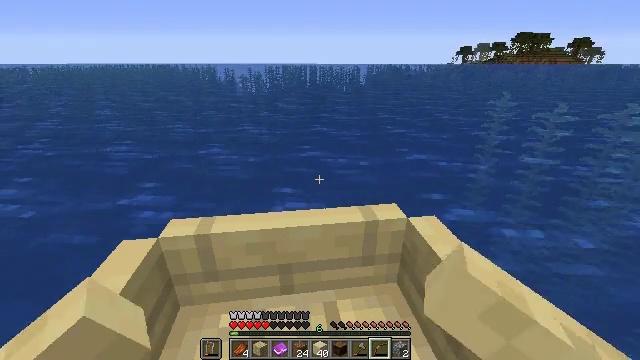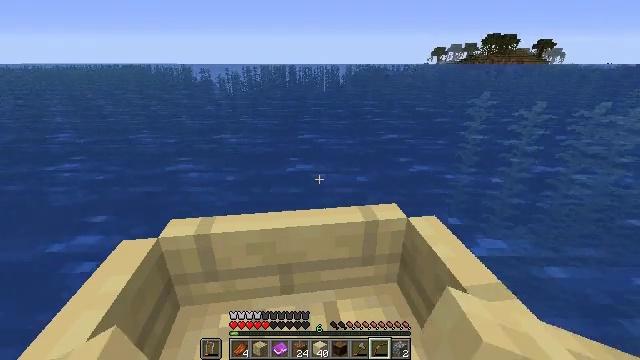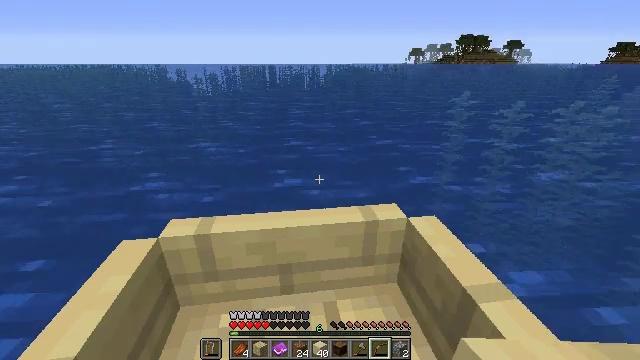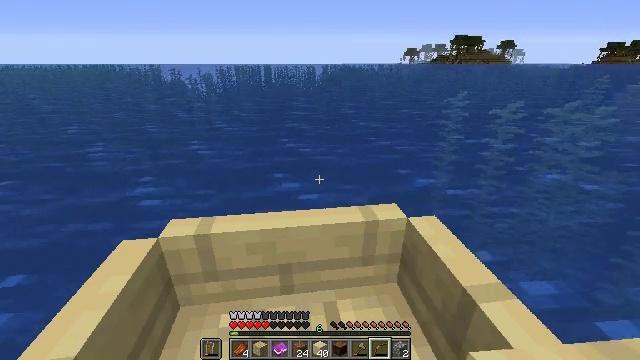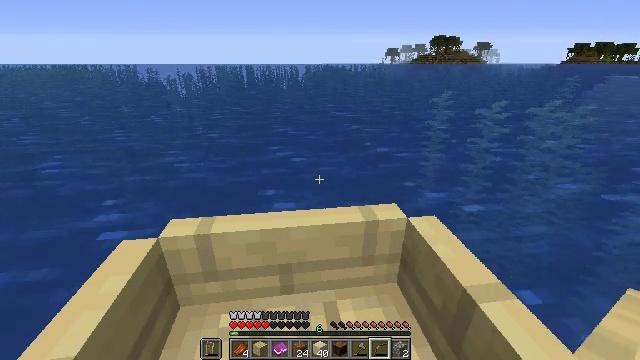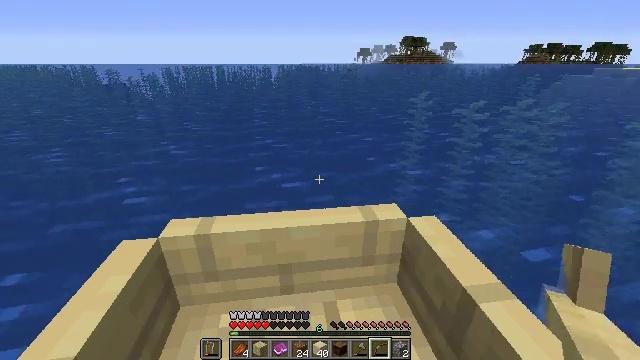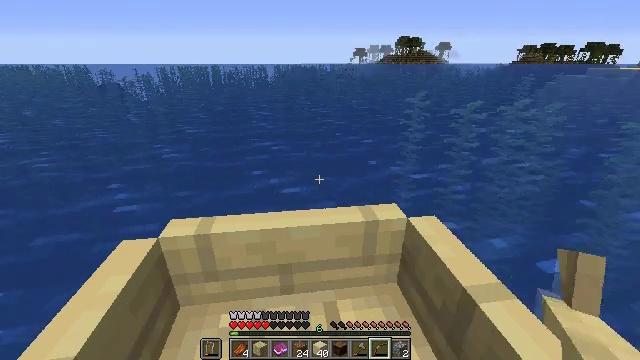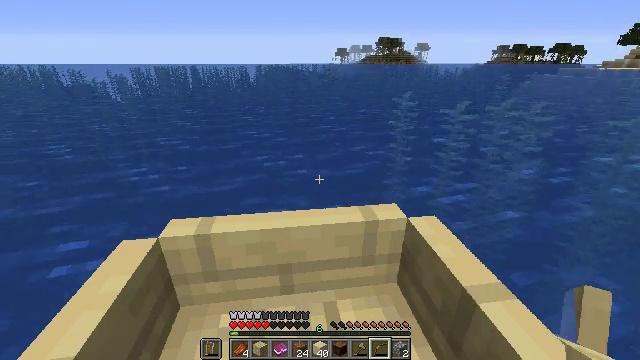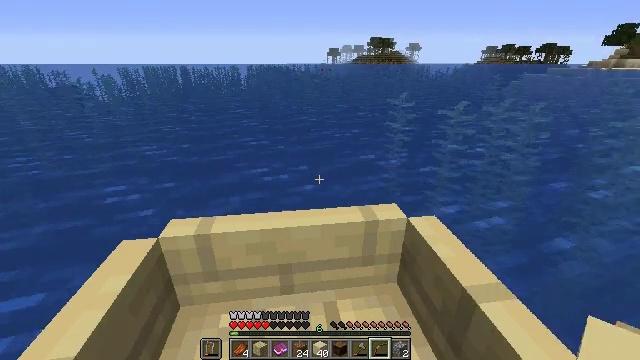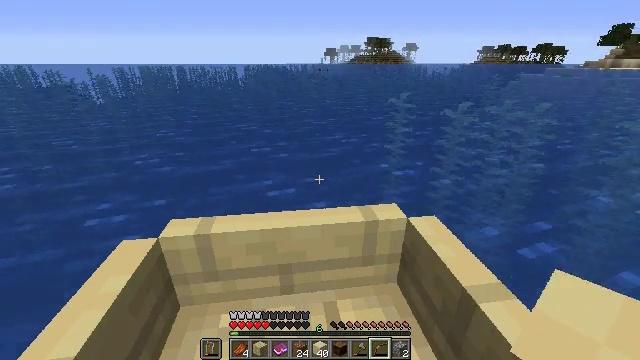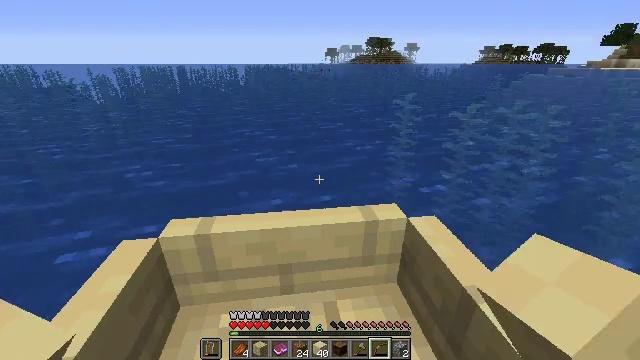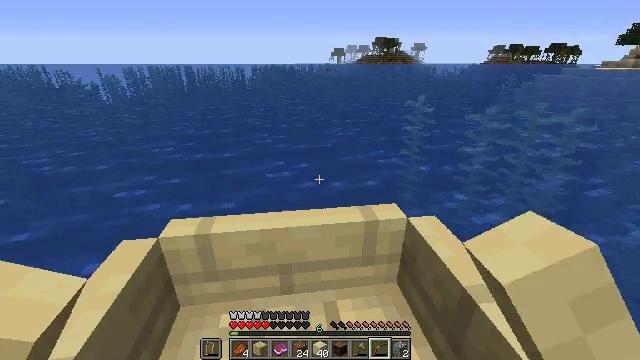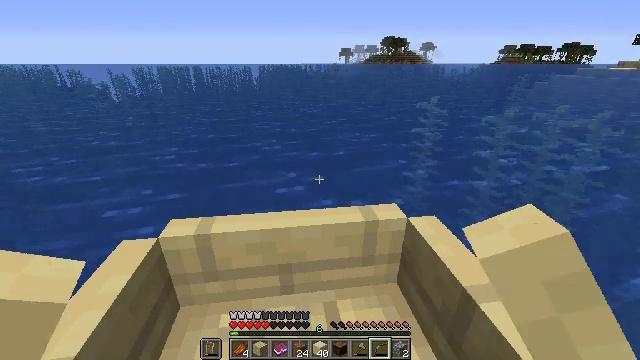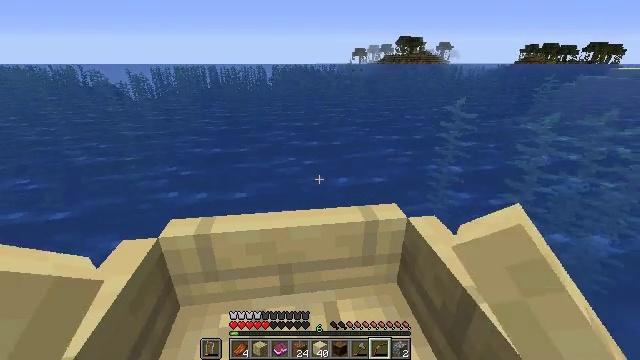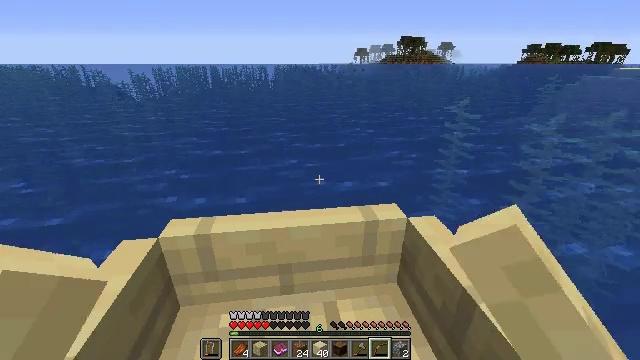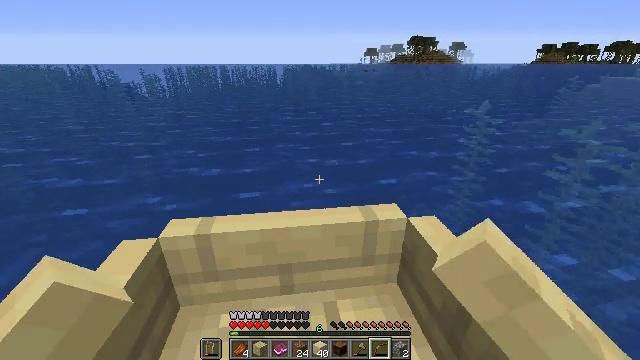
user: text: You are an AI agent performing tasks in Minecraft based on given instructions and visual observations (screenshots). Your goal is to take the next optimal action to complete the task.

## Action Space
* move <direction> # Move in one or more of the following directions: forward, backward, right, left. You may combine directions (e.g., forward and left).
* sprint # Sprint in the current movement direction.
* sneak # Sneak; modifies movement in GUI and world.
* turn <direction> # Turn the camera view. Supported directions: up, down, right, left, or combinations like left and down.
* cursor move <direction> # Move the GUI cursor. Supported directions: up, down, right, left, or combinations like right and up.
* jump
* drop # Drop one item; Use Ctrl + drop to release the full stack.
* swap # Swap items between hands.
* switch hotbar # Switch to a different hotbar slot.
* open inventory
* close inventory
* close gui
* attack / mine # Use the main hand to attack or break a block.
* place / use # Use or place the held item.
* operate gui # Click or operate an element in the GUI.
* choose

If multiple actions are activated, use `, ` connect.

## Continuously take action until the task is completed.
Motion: motion action
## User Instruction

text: Collect packed ice using a pickaxe.
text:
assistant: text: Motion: move forward and move right
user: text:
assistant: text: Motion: move forward
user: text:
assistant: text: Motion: move forward
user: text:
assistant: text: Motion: move forward
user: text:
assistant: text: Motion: move forward
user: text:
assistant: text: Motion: move forward
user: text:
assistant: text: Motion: move forward and move left
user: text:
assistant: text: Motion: move forward and move left
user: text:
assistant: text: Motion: move forward and move left
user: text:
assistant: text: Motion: move forward and move left
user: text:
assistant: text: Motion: move forward
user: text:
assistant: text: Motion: move forward
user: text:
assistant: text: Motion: move forward
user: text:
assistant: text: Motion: move forward
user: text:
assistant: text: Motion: move forward
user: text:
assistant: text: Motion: move forward
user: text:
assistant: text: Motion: move forward
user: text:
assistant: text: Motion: move forward
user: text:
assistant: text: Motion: move forward
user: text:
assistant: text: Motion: move forward
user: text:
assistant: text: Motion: move forward
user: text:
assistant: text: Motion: move forward
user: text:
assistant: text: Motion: move forward
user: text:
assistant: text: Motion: move forward
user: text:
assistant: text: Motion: move forward
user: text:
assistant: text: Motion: move forward
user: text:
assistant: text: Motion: move forward
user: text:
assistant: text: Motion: move forward
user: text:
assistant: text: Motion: move forward
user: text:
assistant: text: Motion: move forward